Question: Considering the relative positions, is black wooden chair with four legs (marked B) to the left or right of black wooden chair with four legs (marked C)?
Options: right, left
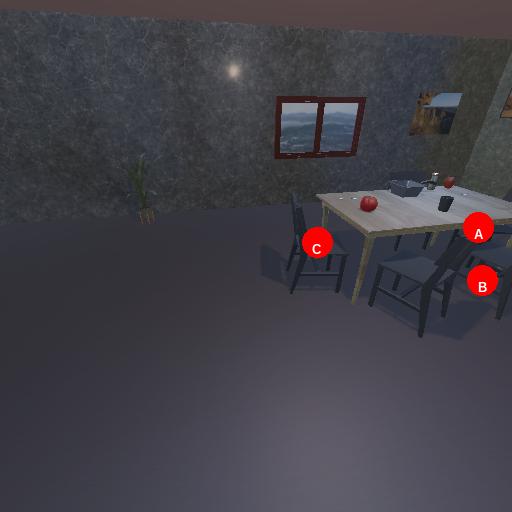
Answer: right